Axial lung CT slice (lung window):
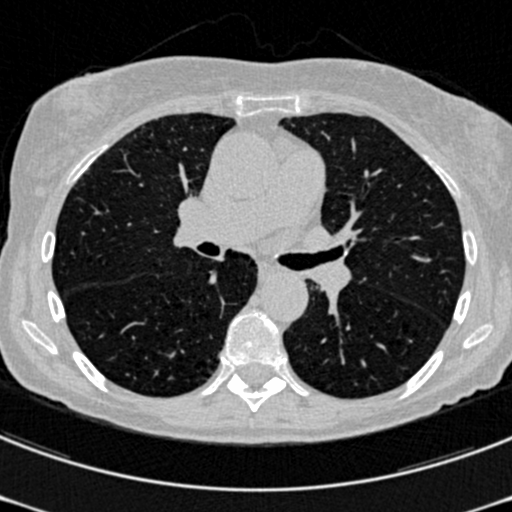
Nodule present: no